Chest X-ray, AP view. Patient: 28 years old, sex M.
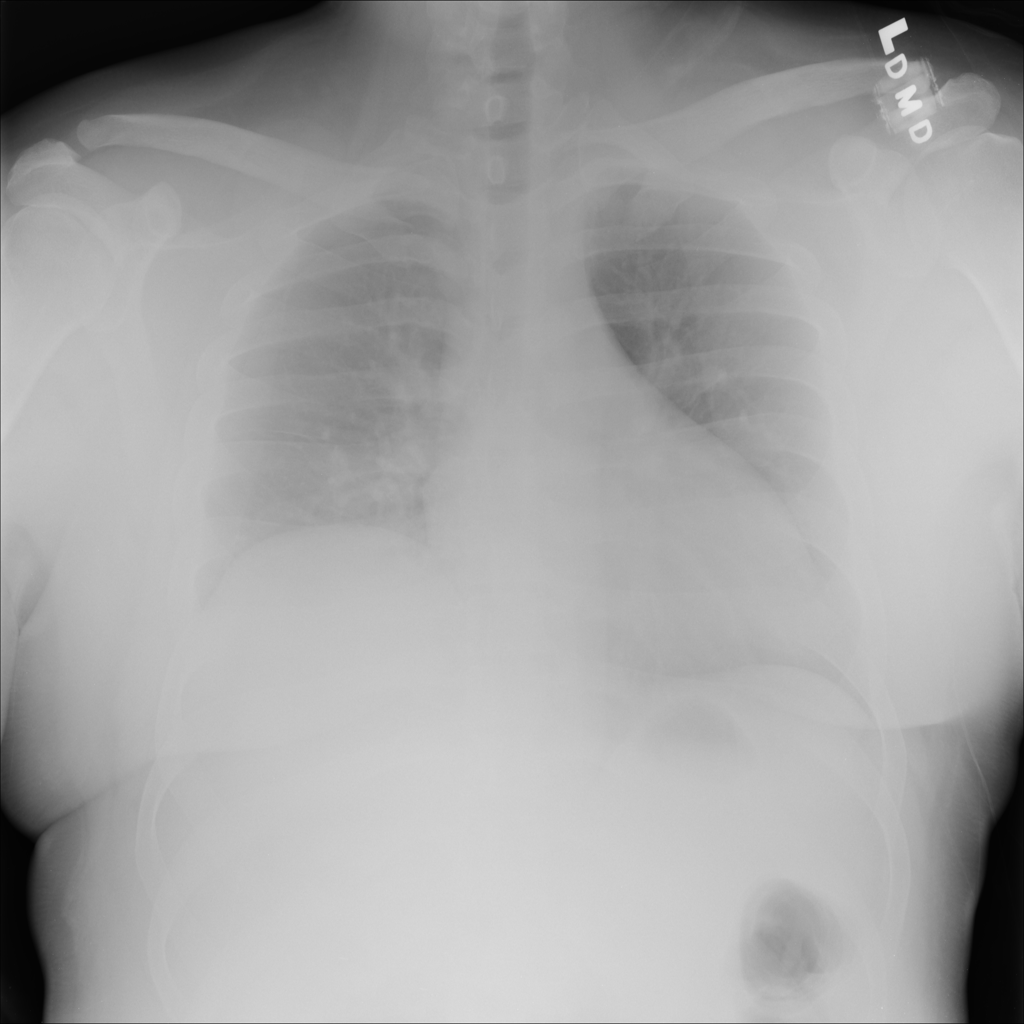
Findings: No Finding